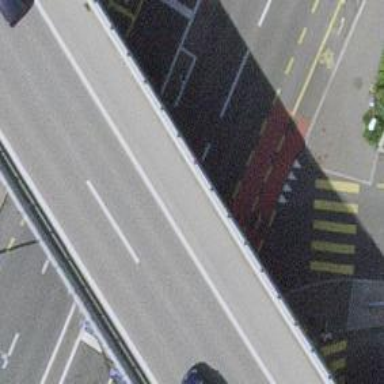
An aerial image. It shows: Road with traffic signals.